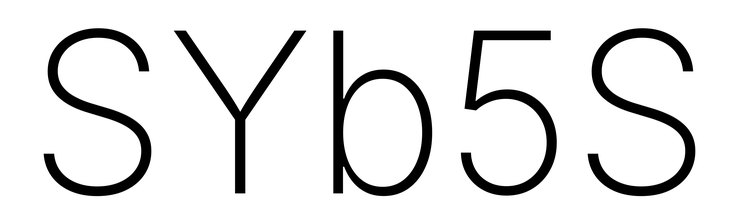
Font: Inter_ExtraLight